Question: I'm trying to find all pages which contain words "text1" and "text2".
My regex:
'''
text1(.|
)*text2
'''
it doesn't work..

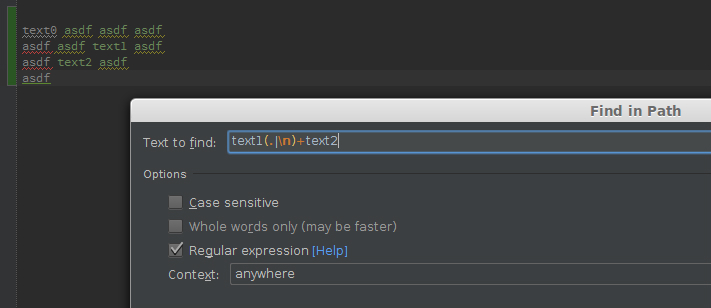
Answer: If your IDE supports the 's' () flag (so the '.' character can match newlines), you can search for your items with:
'''
(text1).*(text2)|.*
'''
<URL>
If the IDE does not support the 's' flag, you will need to use '[\s\S]' in place of '.':
'''
(text1)[\s\S]*(text2)|[\s\S]*
'''
<URL>
Some languages use '$1' and '$2' in place of '' and '', so you may need to change that.
Alternately, if you want to simply match that a file contains both strings (but not actually select anything), you can utilize look-aheads:
'''
(?s)^(?=.*?text1)(?=.*?text2)
'''
This doesn't care about the order (or number) of the arguments, and for each additional text that you want to search for, you simply append another '(?=.*?text_here)'. This approach is nice, since you can even include regex instead of just plain strings.